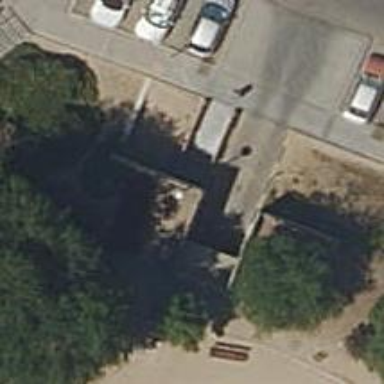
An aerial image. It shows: Parking entrance.